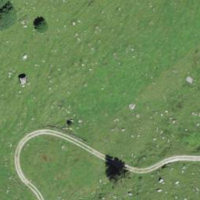
EUNIS habitat code: 24
Species observed at this site:
Cardamine heptaphylla